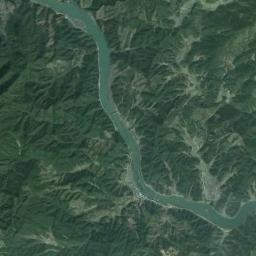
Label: river